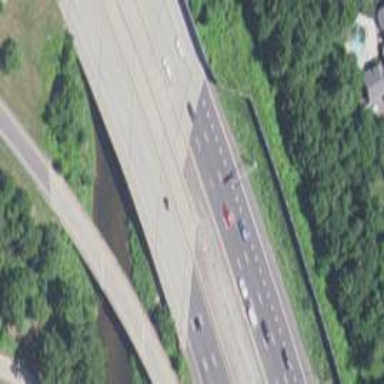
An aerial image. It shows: Bridge.